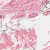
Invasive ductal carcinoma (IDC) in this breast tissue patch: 0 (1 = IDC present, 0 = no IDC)